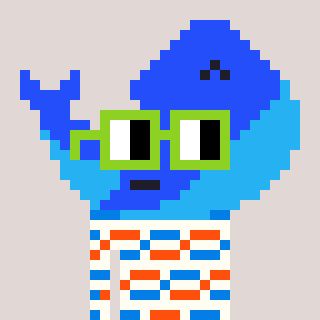
a pixel art character with square light green glasses, a whale-shaped head and a grayscale-colored body on a warm background